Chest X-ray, AP view. Patient: 58 years old, sex F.
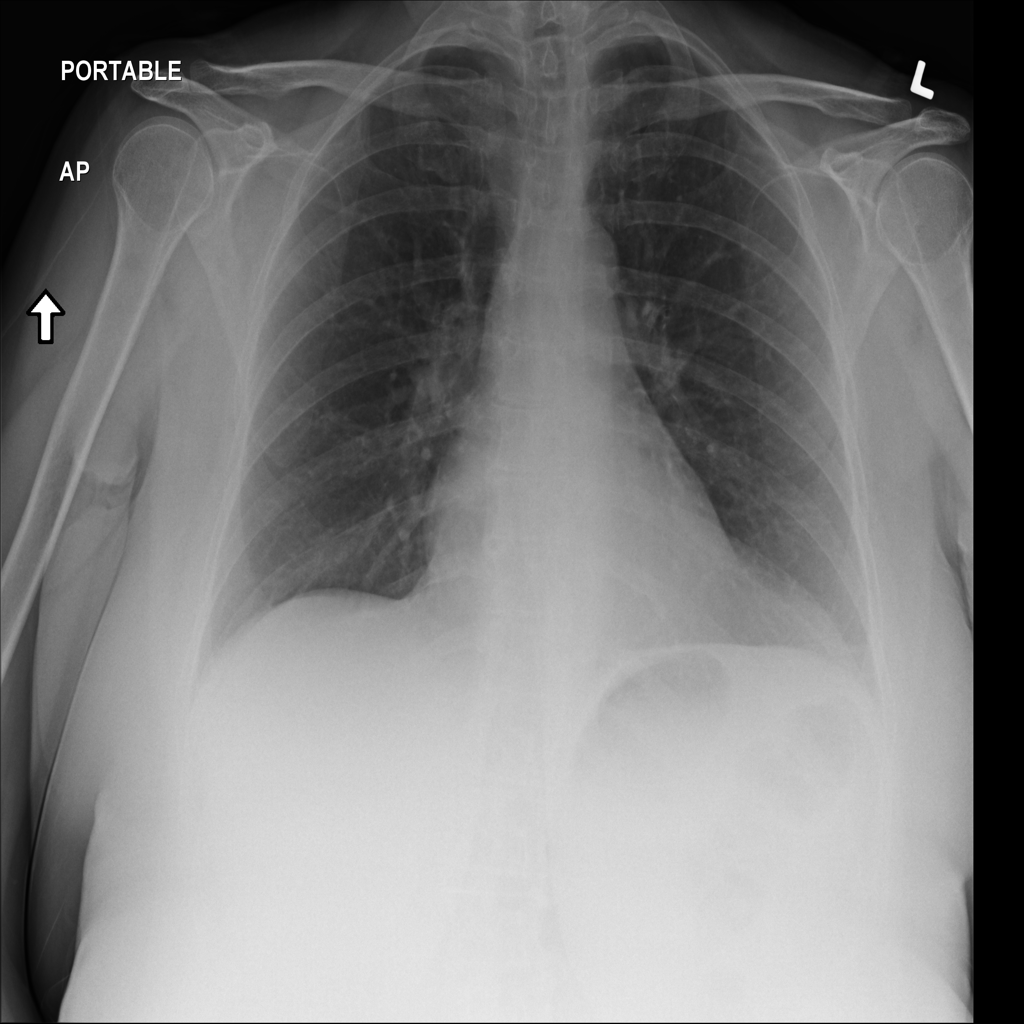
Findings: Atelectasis